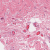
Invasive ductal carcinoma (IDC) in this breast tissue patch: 0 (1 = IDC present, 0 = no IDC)